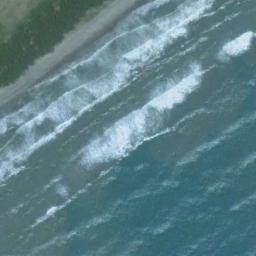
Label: beach